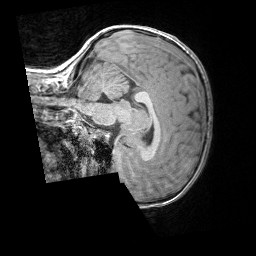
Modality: T1w
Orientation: sagittal
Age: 7
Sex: male
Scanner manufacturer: siemens
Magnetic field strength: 3 T
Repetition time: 1.65 s
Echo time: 0.00203 s